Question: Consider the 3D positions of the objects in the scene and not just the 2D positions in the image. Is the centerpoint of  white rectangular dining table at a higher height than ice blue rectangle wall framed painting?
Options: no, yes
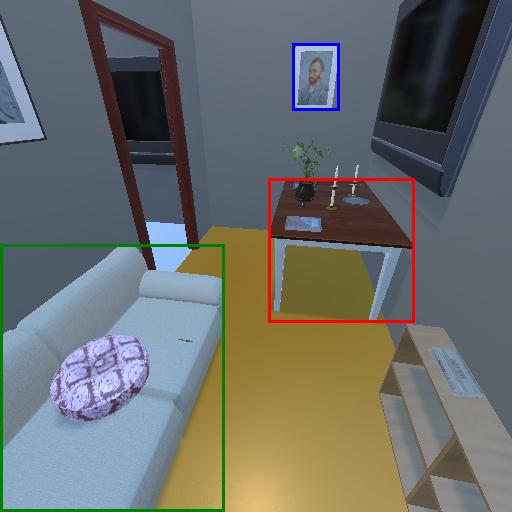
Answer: no